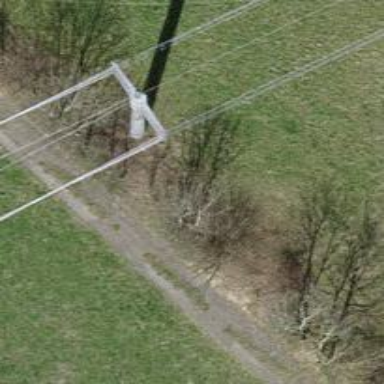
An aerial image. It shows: Three cables of power line.